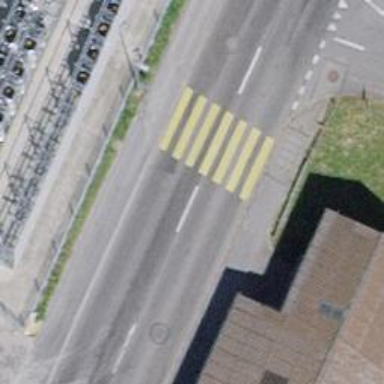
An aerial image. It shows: Uncontrolled zebra crossing with notable zebra markings.